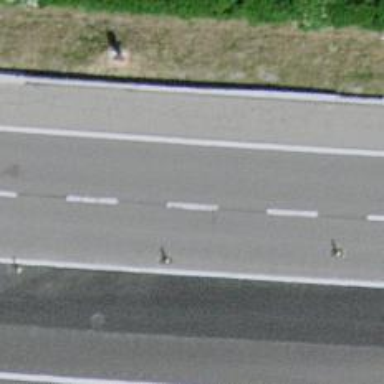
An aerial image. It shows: Asphalt motorway link.